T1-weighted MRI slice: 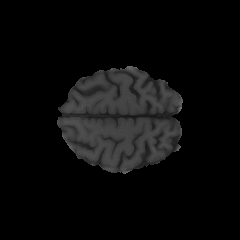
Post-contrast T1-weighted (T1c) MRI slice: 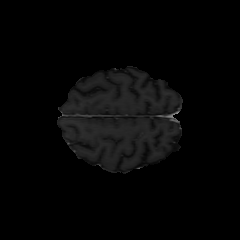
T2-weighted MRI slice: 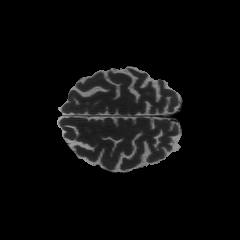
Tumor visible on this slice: no